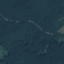
Land use / land cover: Forest